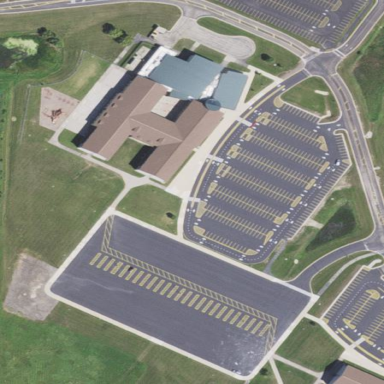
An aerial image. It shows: School.